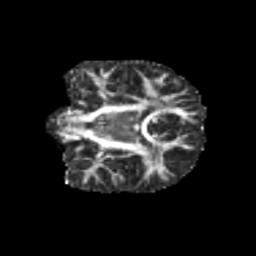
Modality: FA
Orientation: coronal
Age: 11
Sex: male
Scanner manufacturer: siemens
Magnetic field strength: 3 T
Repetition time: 3.8 s
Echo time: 0.07 s